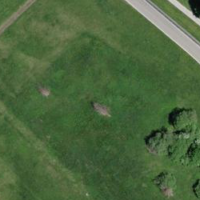
EUNIS habitat code: 57
Species observed at this site:
Symphoricarpos albus
Tettigonia viridissima
Roeseliana roeselii